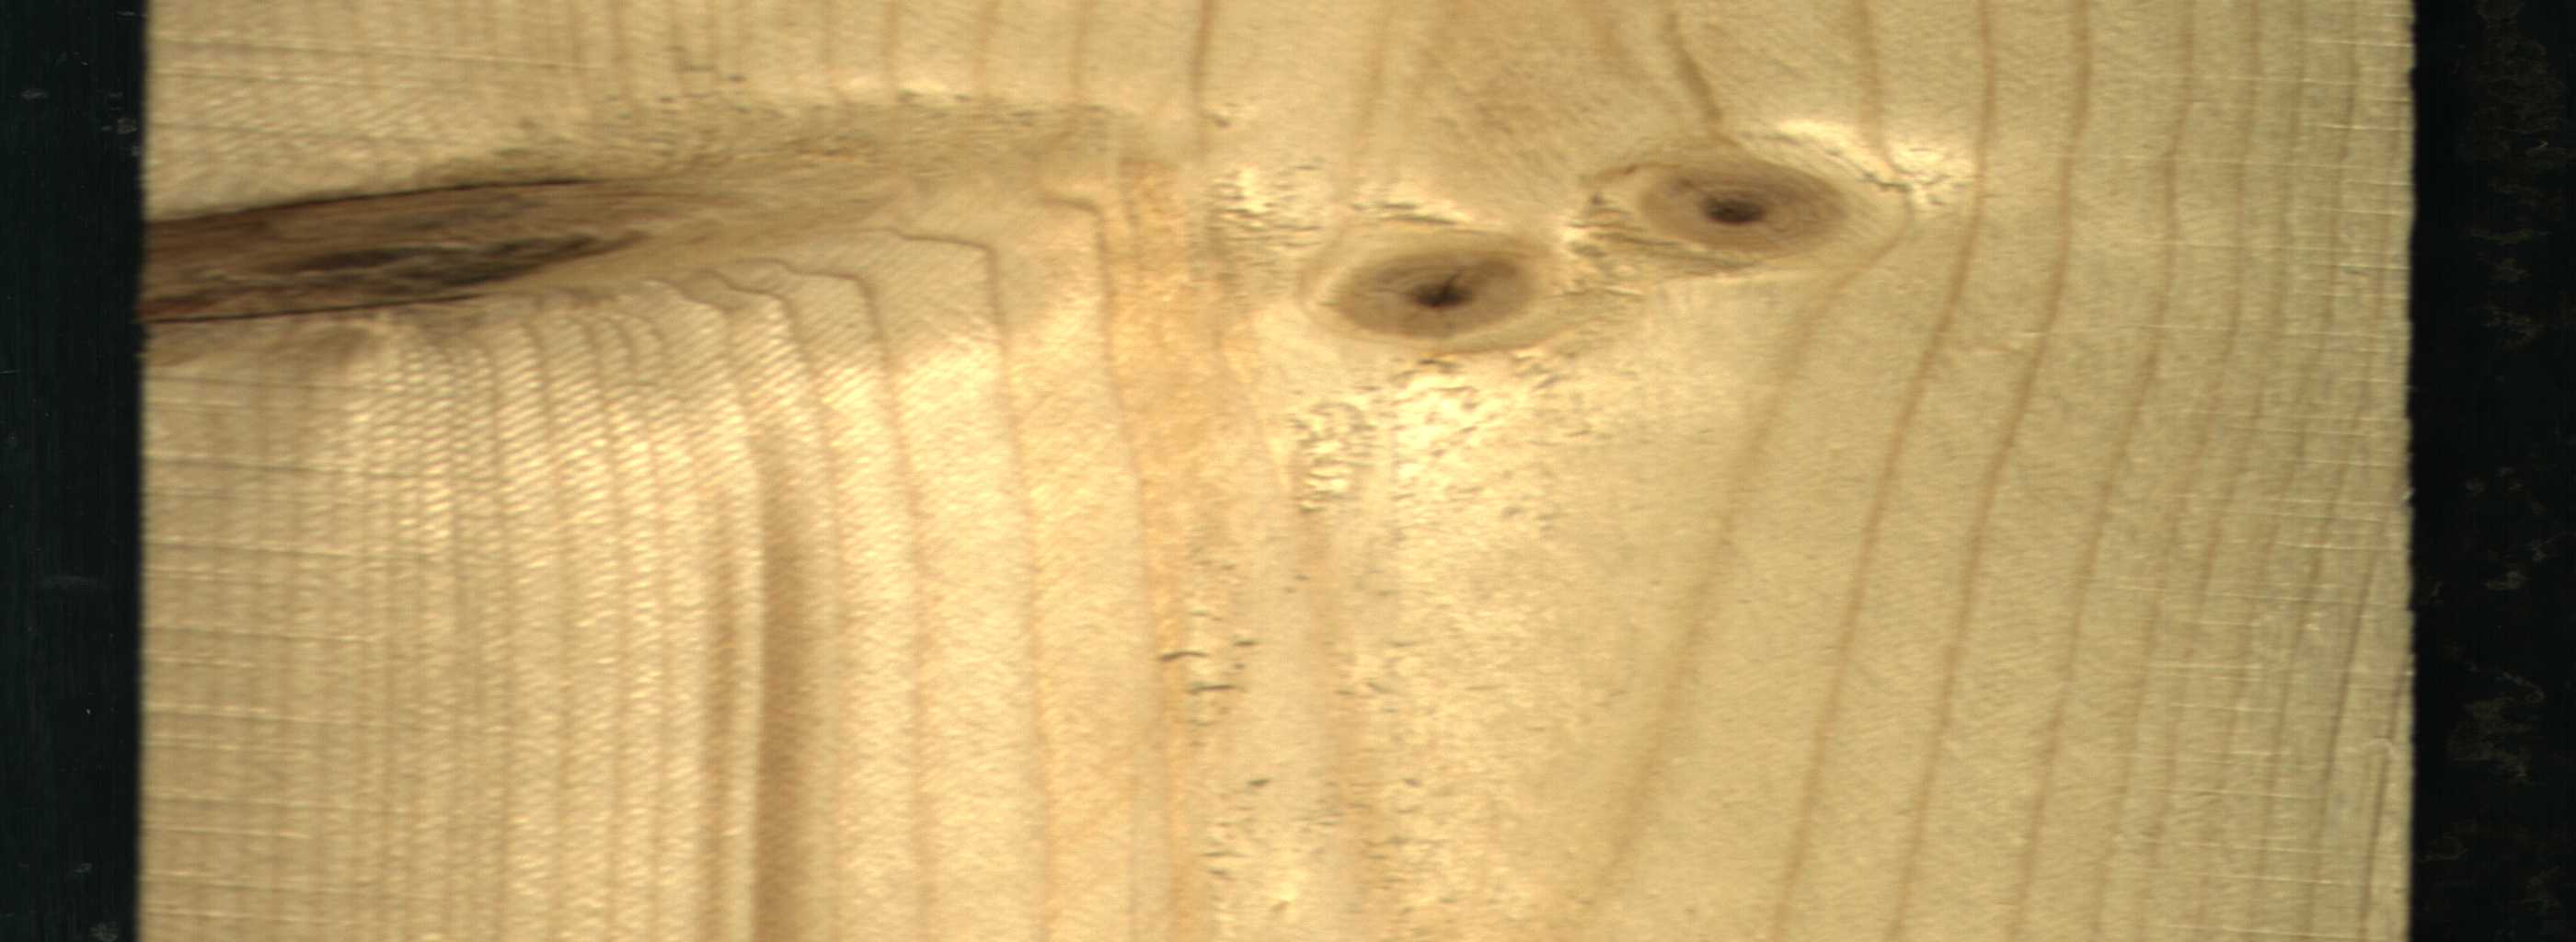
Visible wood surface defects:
Live_Knot
Live_Knot
Live_Knot